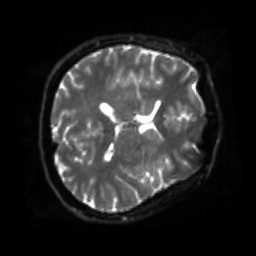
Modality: sbref
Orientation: axial
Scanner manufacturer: siemens
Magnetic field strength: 3 T
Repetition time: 4 s
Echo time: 0.0594 s